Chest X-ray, PA view. Patient: 69 years old, sex M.
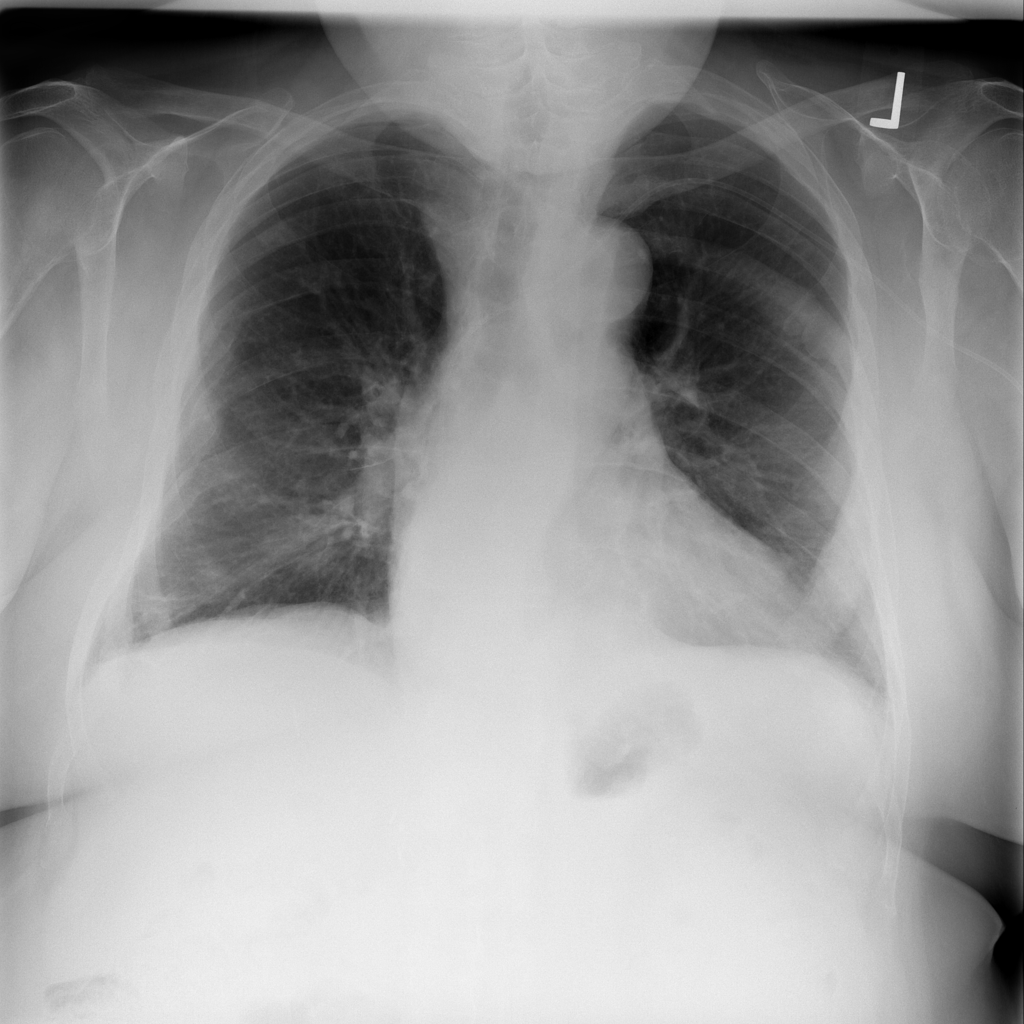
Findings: No Finding